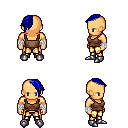
a pixel art fantasy rpg character, male body template, human, tanned skin, brown pirate shirt, gold greaves, blue long mohawk hairstyle, white cloth bandages, metal boots, four views (front, back, left, right), 2x2 character sprite sheet, small pixel art, hard edges, no anti-aliasing